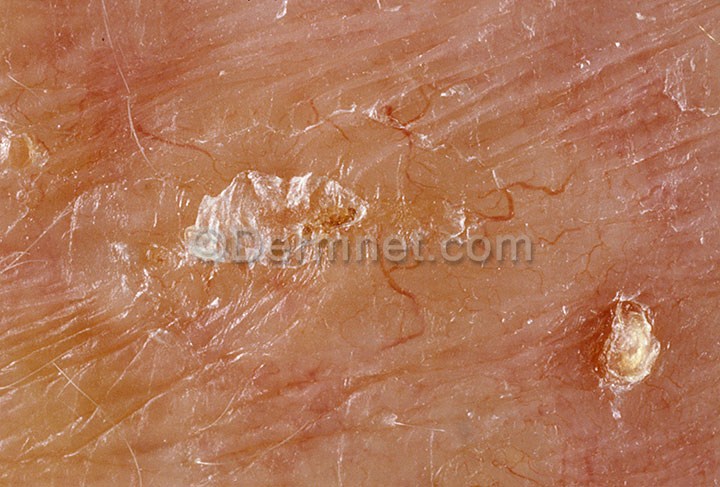
Disease: Actinic Keratosis Basal Cell Carcinoma and other Malignant Lesions